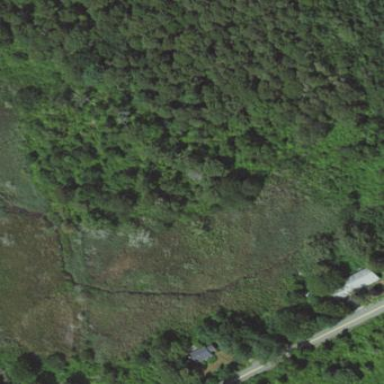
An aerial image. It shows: Marshy wetland area.